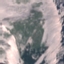
Land use / land cover: HerbaceousVegetation